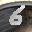
Label: 6